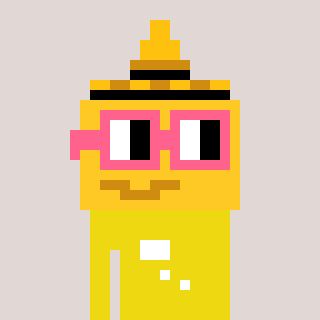
a pixel art character with square pink glasses, a mustard-shaped head and a yellow-colored body on a warm background